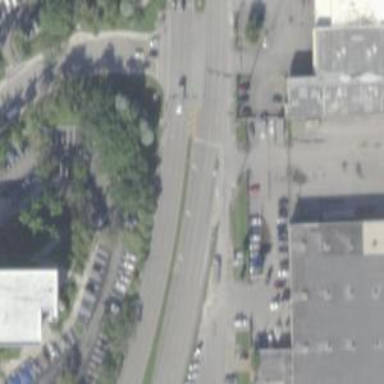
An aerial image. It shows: Asphalt footway with uncontrolled crossing. The crossing has lines markings.